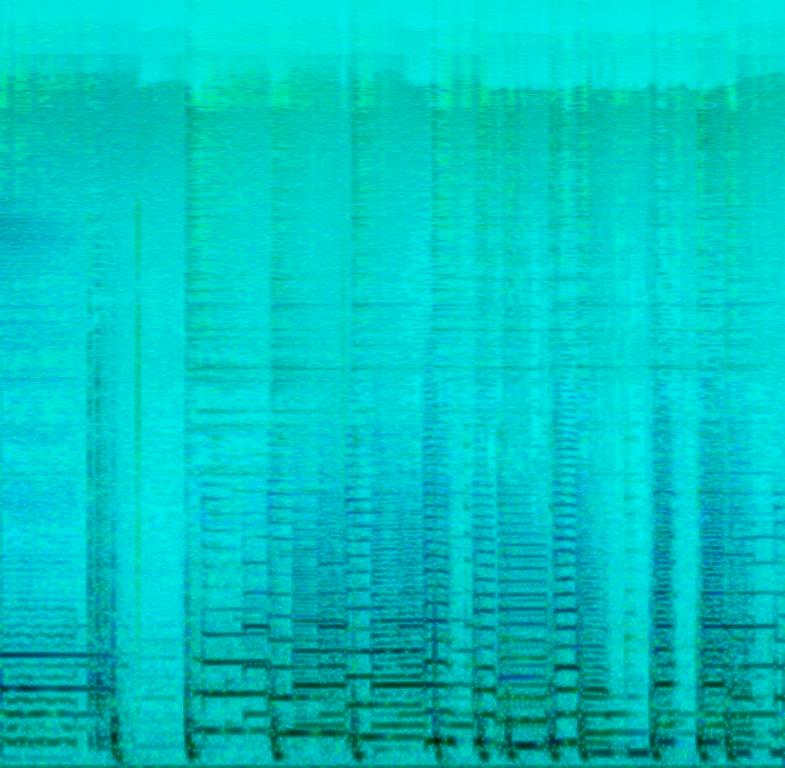
This song is an electric guitar instrumental. The tempo is medium with two amplified guitars playing the lead and harmony respectively with steady drumming. The music is a simple, rhythmic, smooth and engaging Rock instrumental;